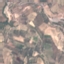
Land use / land cover: PermanentCrop